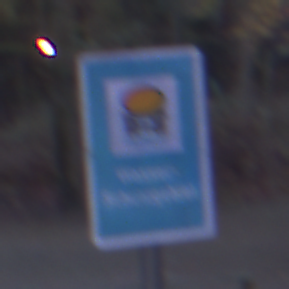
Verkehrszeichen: Wasserschutzgebiet
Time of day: Night
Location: Outdoor (Suburban)
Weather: PartlyCloudy
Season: NotSpecified
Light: Artificial